【题型】解答题　【知识点】平面几何　【难度】easy
如图，$P$ 是 $\triangle ABC$ 的边 $AB$ 上的一点。

(1) 如果 $\angle ACP = \angle B$，$\triangle ACP$ 与 $\triangle ABC$ 是否相似？为什么？

(2) 如果 $\frac{AP}{AC} = \frac{AC}{AB}$，$\triangle ACP$ 与 $\triangle ABC$ 是否相似？为什么？如果 $\frac{AC}{CP} = \frac{BC}{AC}$ 呢？
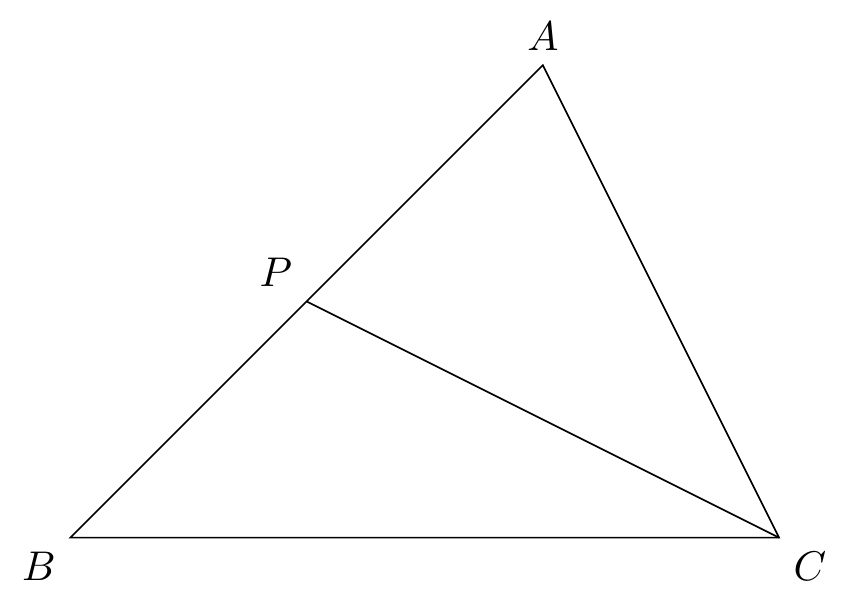
【解答】
(1) 相似，理由如下：

$\because \angle ACP = \angle B$，$\angle PAC = \angle CAB$，

$\therefore \triangle ACP \sim \triangle ABC$。

(2) 相似，理由如下：

$\because \frac{AP}{AC} = \frac{AC}{AB}$，$\angle PAC = \angle CAB$，

$\therefore \triangle ACP \sim \triangle ABC$。

不相似，理由如下：

因为虽然 $\frac{AC}{CP} = \frac{BC}{AC}$，但它们的夹角 $\angle ACB$ 与 $\angle ACP$ 不相等，

所以 $\triangle ACP$ 与 $\triangle ABC$ 不相似。